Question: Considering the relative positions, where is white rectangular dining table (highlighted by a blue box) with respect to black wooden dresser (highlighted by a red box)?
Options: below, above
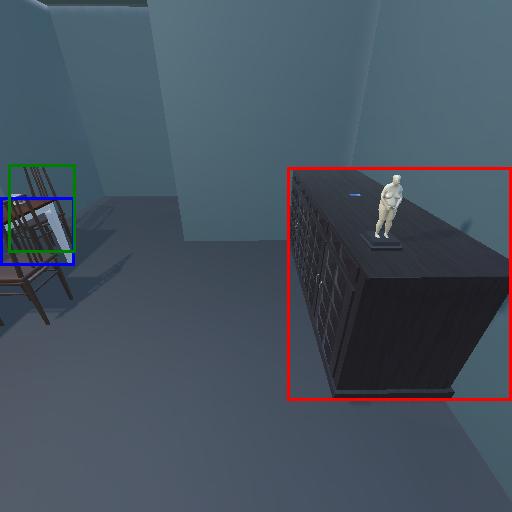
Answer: below